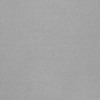
Atmospheric dust classification: dusty